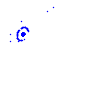
Particle: kaon